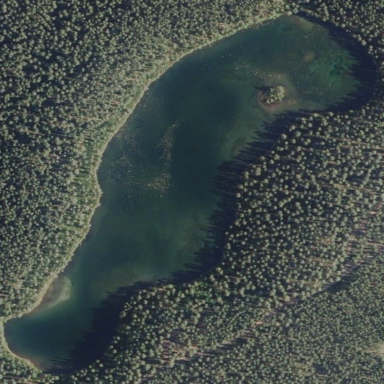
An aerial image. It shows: Serene lake surrounded by nature.